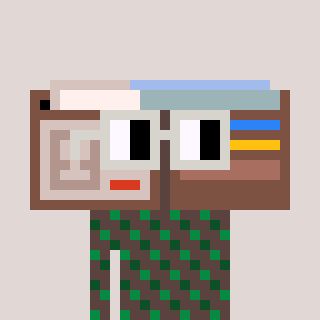
a pixel art character with square light gray glasses, a wallet-shaped head and a darkbrown-colored body on a warm background